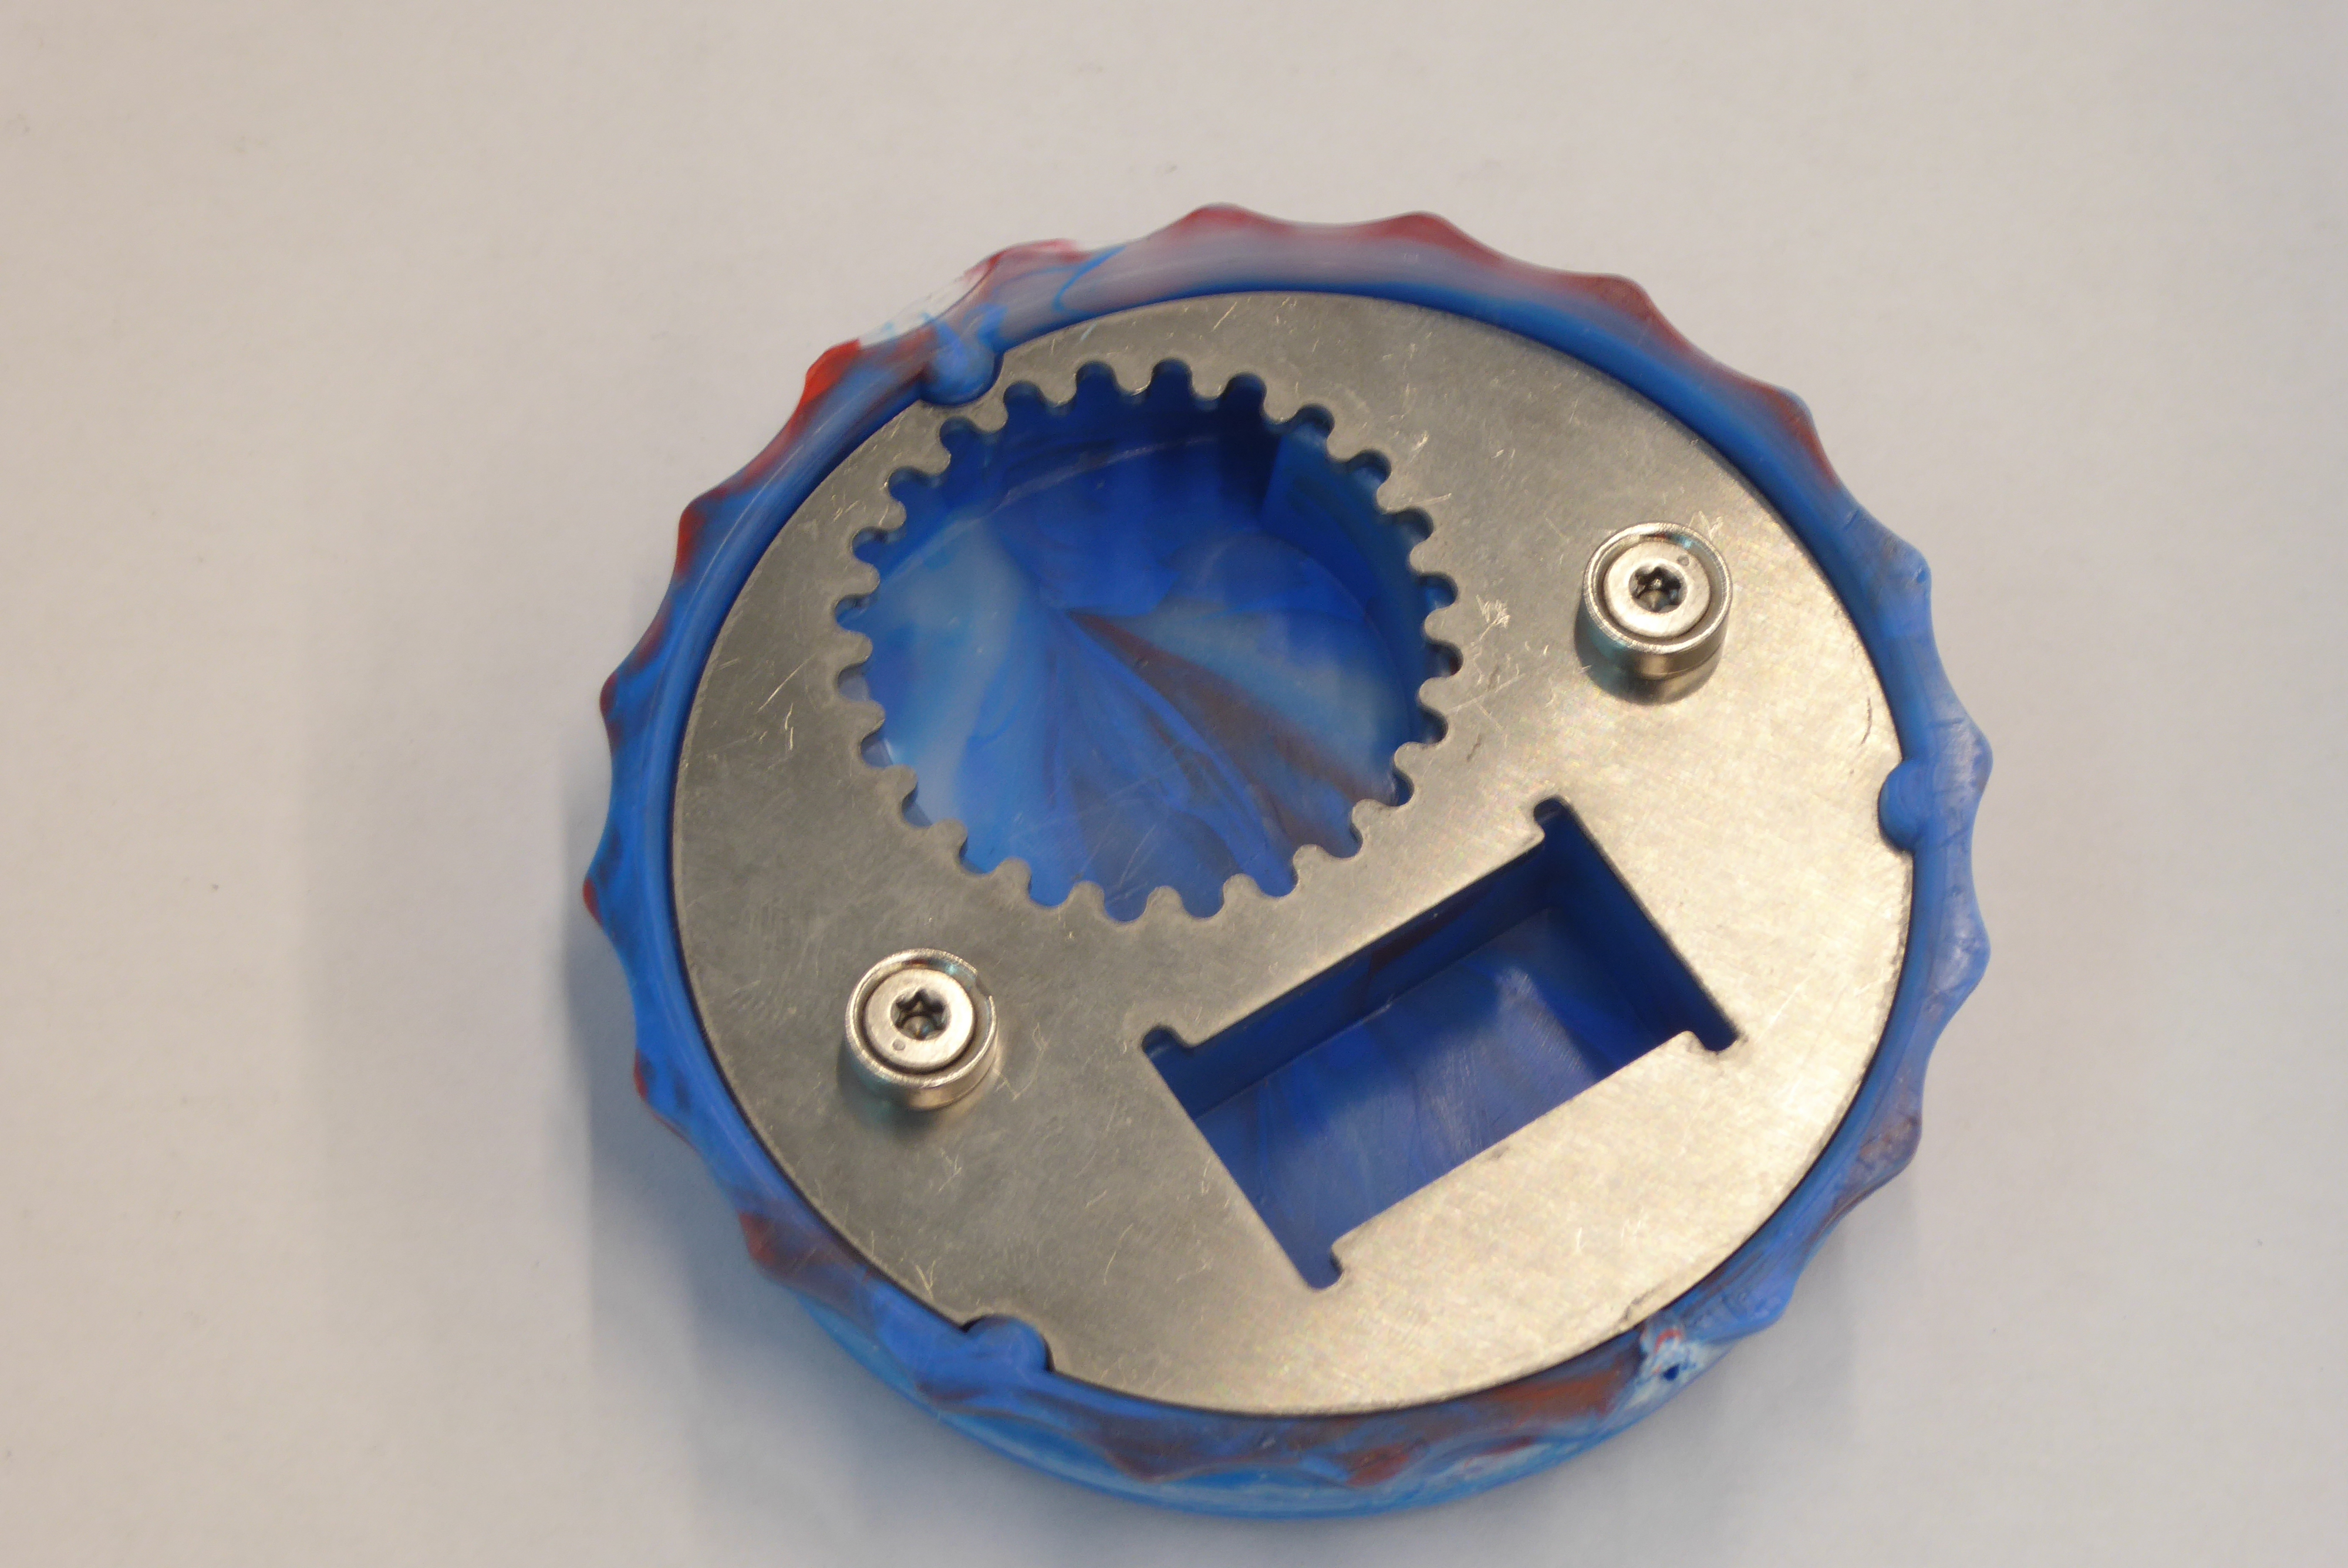
Label: Bottle Opener